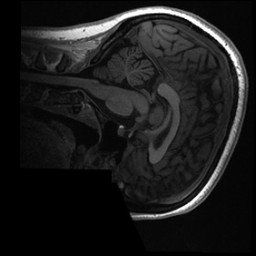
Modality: T1w
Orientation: sagittal
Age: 23
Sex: female